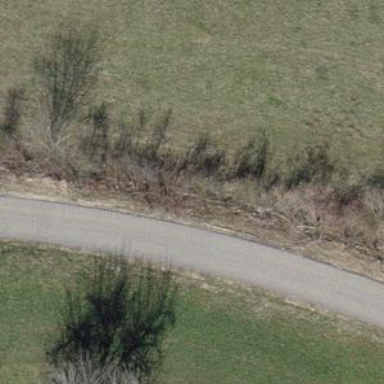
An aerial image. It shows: Hedge acting as barrier.